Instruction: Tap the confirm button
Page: seats
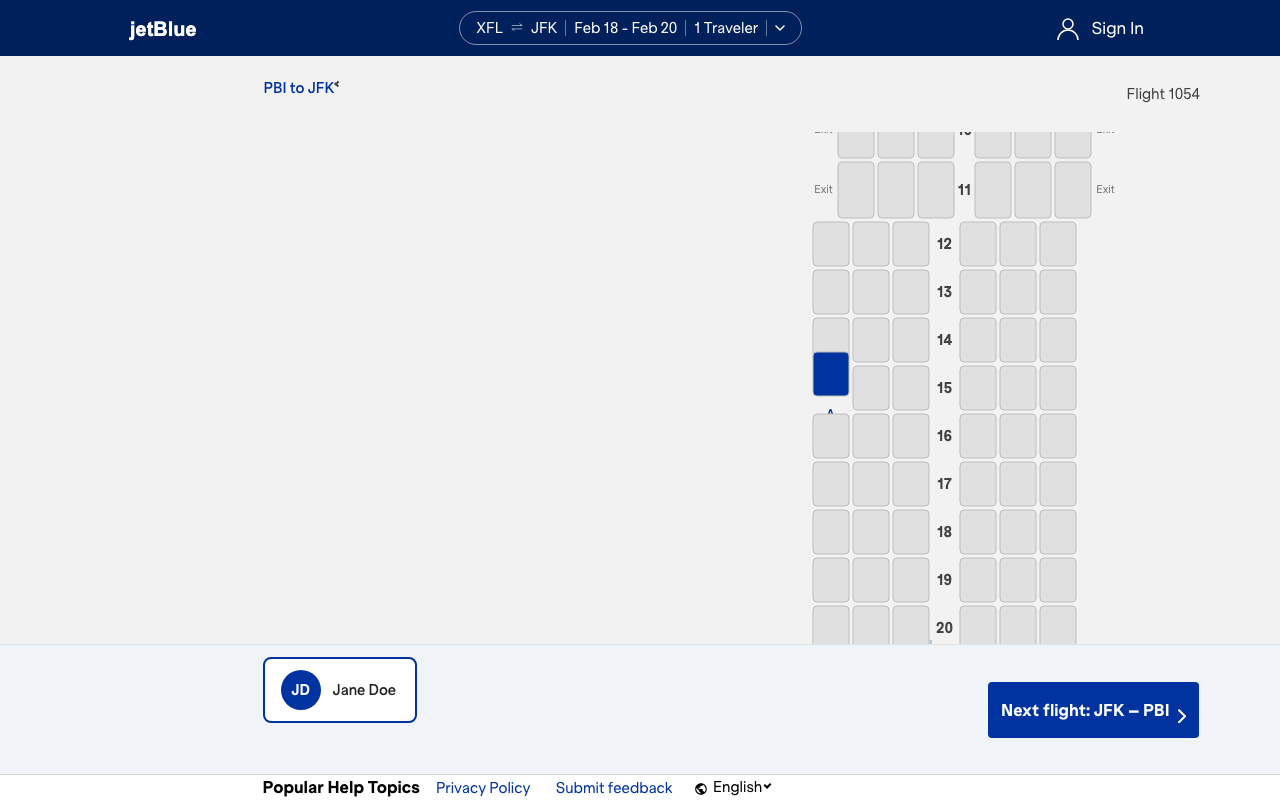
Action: click